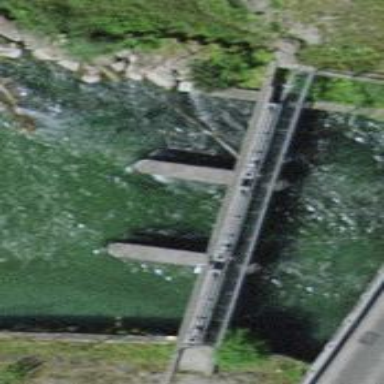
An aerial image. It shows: Weir along the waterway.